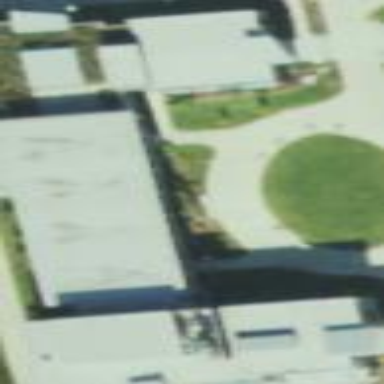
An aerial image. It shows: College building.